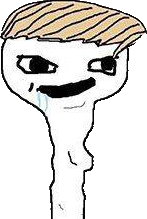
Label: 5_Brainlet